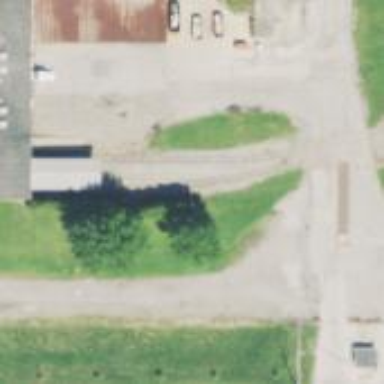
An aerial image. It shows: Railway spur service.